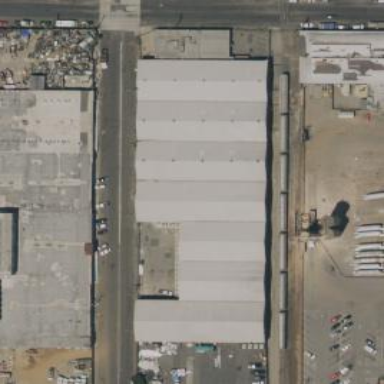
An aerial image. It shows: Warehouse building.